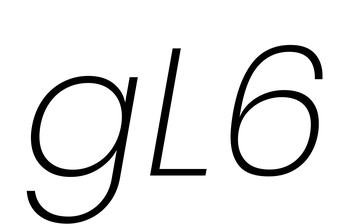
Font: Poppins-ExtraLightItalic